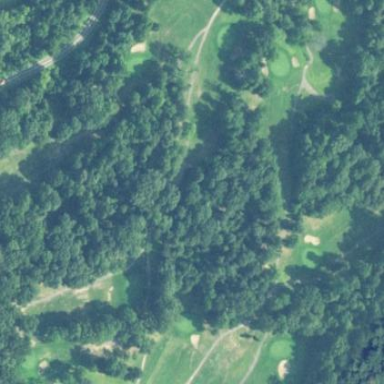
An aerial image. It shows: Golf course.